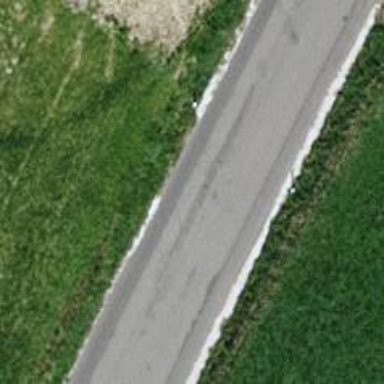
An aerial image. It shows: Asphalt road classified as tertiary.